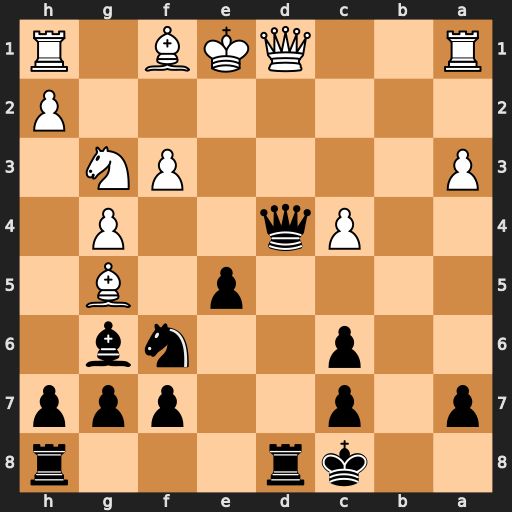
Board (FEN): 2kr3r/p1p2ppp/2p2nb1/4p1B1/2Pq2P1/P4PN1/7P/R2QKB1R
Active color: b
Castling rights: KQ
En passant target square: -
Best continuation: Qc3+ Bd2 Rxd2 Qxd2 Qxa1+